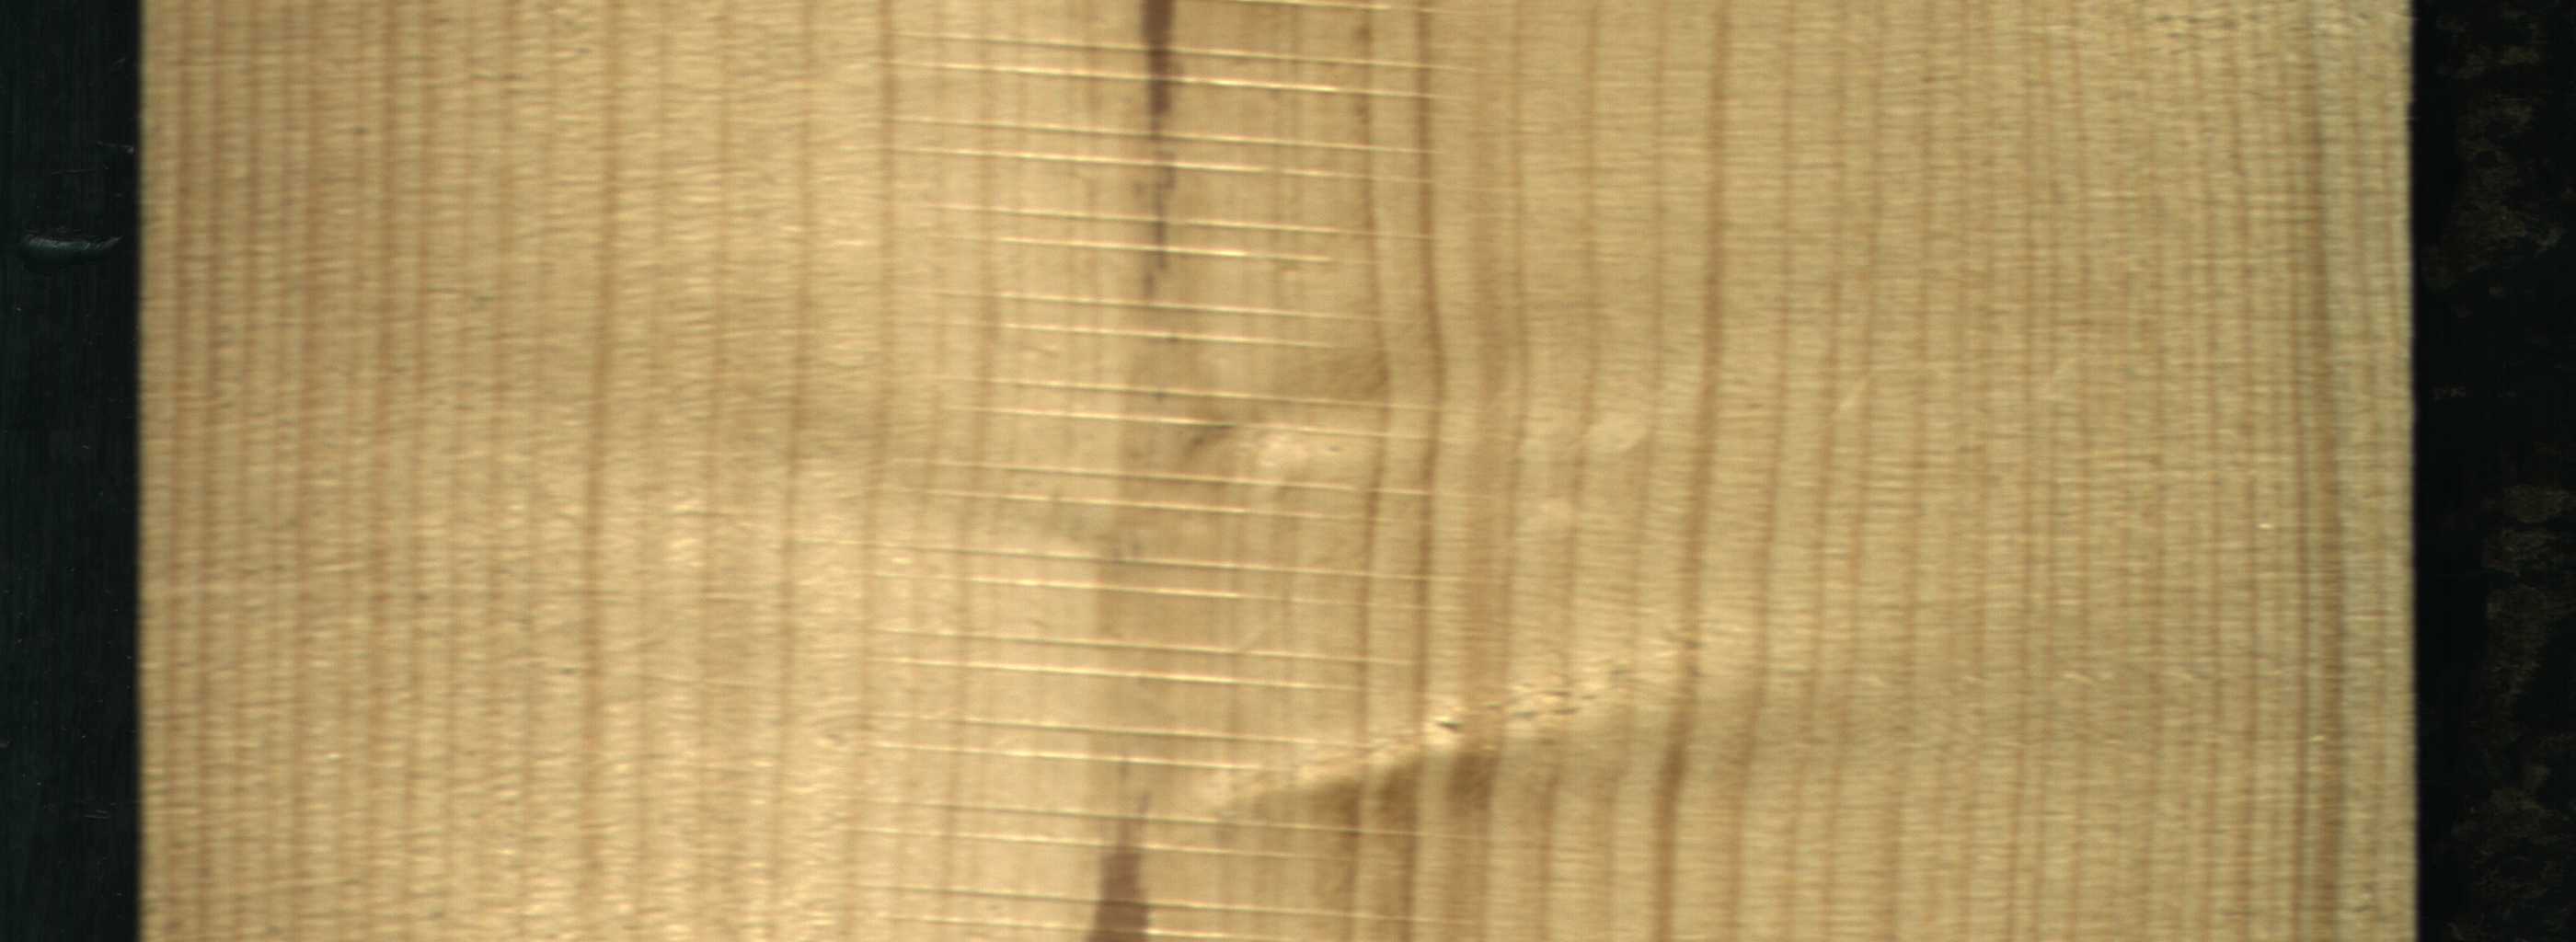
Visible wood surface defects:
Marrow
Marrow